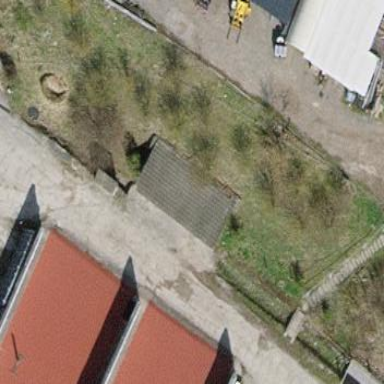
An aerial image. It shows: View of roof of building.